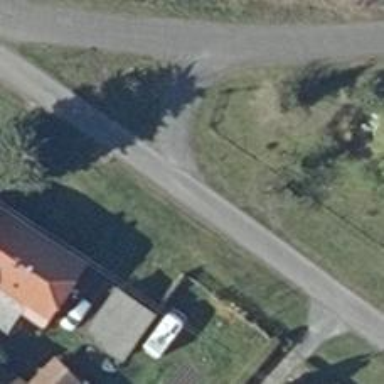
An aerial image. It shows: Residential road.